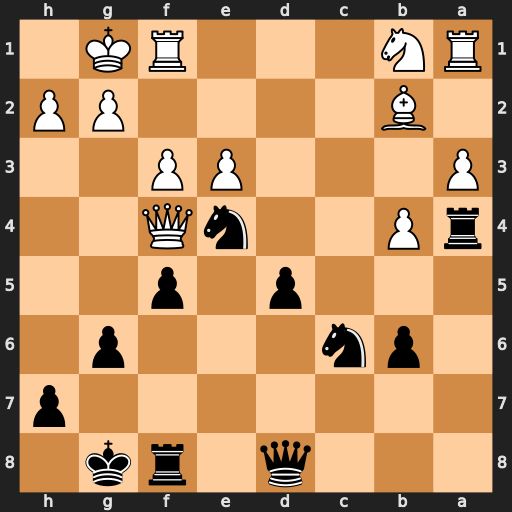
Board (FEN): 3q1rk1/7p/1pn3p1/3p1p2/rP2nQ2/P3PP2/1B4PP/RN3RK1
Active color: b
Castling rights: -
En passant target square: -
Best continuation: g5 fxe4 gxf4